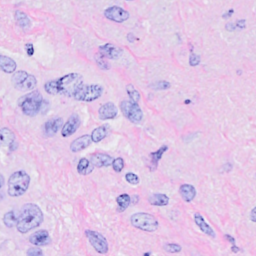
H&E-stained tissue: Breast